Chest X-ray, PA view. Patient: 7 years old, sex F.
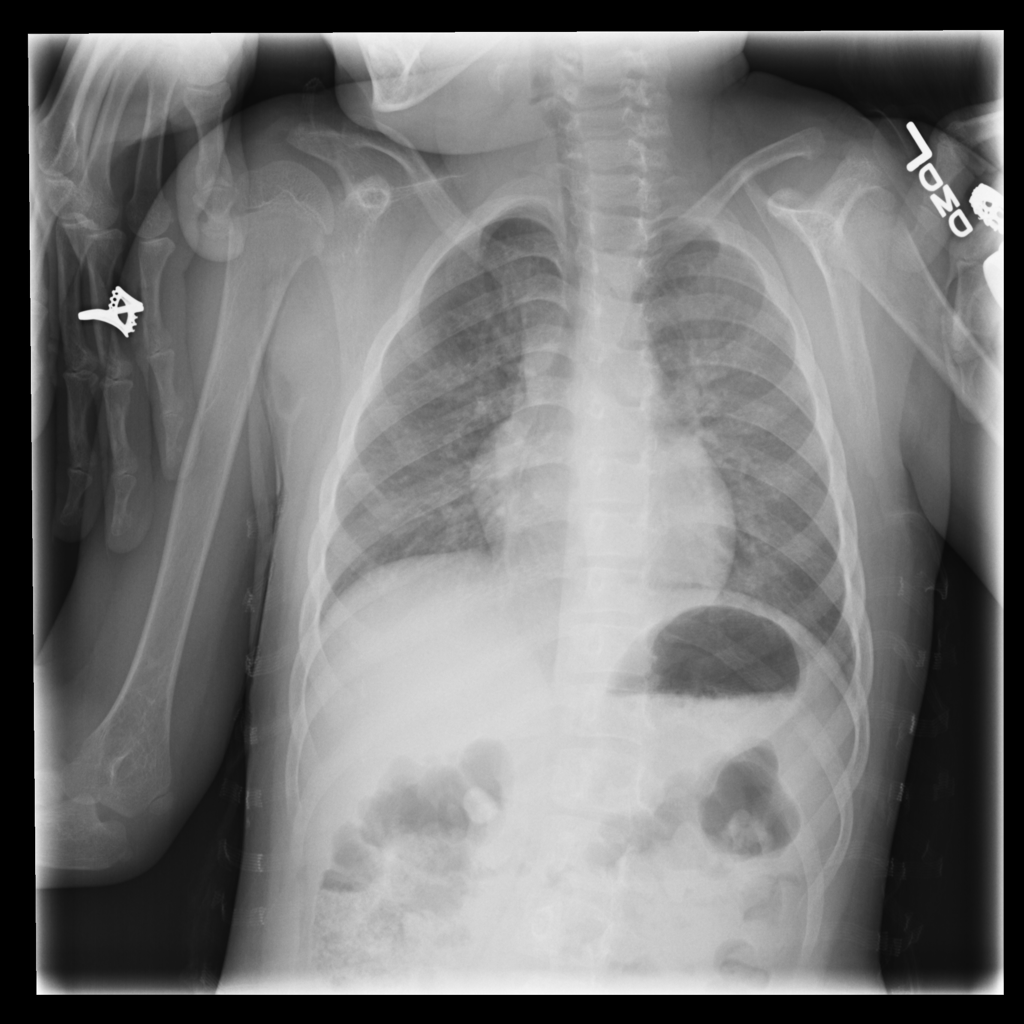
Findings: No Finding